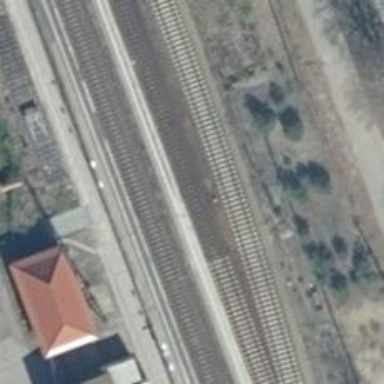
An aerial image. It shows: Stop position for public transport on the railway.